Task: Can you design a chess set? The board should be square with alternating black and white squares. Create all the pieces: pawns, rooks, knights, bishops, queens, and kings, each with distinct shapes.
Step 1247:
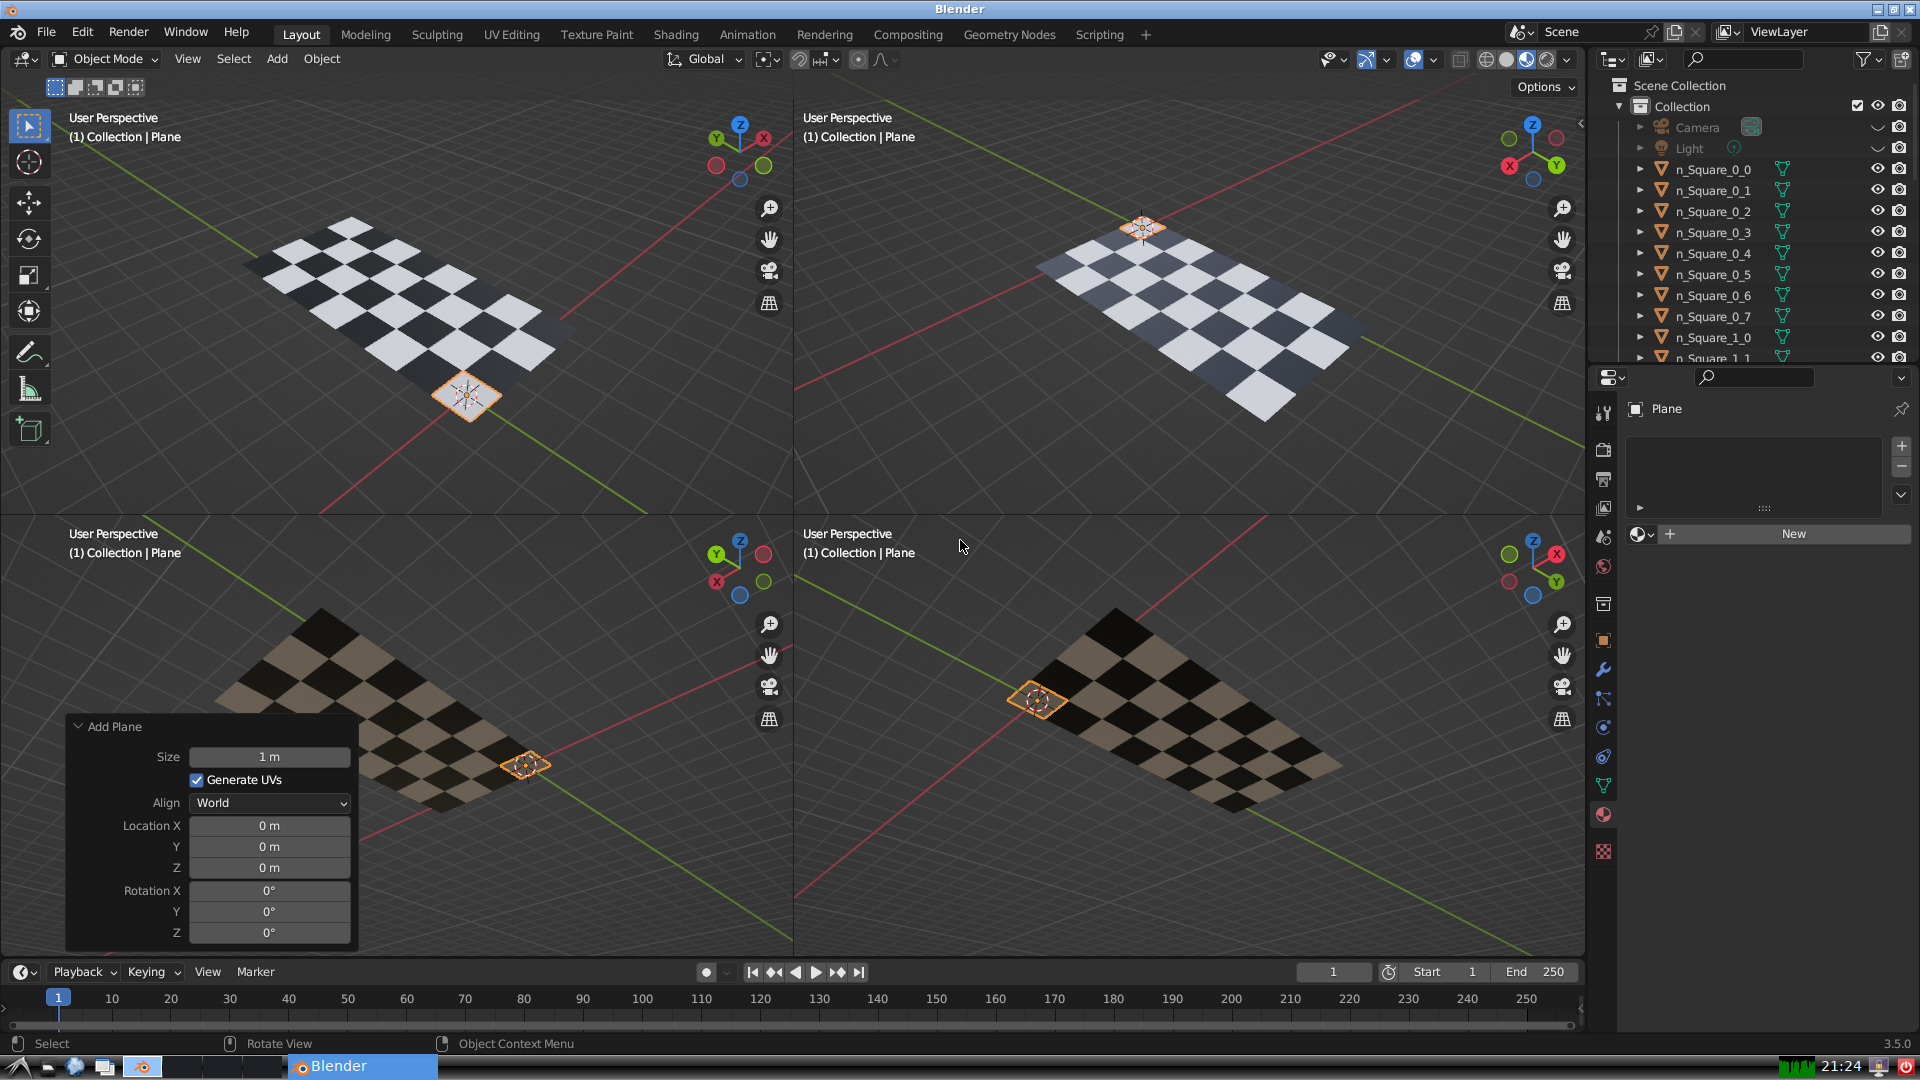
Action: {"key_press": ['Ctrl, Home']}